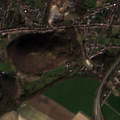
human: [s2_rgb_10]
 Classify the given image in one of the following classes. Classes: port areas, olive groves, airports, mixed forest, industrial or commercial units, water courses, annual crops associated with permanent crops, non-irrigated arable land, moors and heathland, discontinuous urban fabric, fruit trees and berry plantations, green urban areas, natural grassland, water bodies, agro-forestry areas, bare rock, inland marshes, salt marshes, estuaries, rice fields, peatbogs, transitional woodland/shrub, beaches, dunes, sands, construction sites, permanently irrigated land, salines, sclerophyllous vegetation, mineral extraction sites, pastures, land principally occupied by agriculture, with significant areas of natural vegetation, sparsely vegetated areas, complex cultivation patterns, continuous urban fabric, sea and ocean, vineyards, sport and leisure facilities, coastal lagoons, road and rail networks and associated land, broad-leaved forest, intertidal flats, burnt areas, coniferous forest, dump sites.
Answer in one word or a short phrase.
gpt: discontinuous urban fabric, road and rail networks and associated land, non-irrigated arable land, pastures, broad-leaved forest